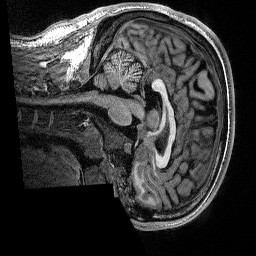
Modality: T1w
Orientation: sagittal
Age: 21
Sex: male
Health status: healthy
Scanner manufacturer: siemens
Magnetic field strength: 1.5 T
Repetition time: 2.73 s
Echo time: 0.00357 s